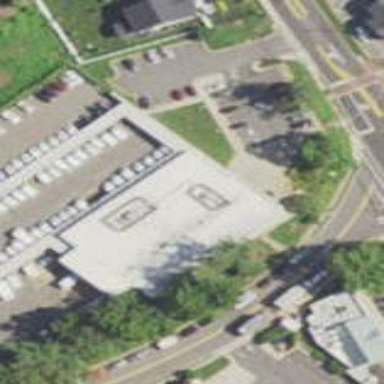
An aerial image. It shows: Civic building.